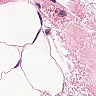
Metastatic tissue present: no